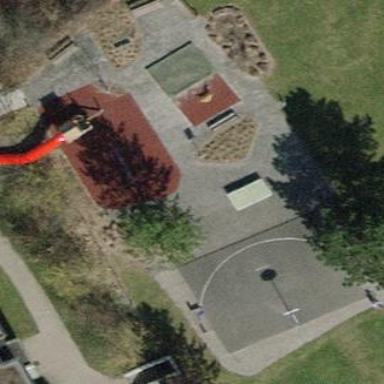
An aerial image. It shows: Playground area for leisure land.